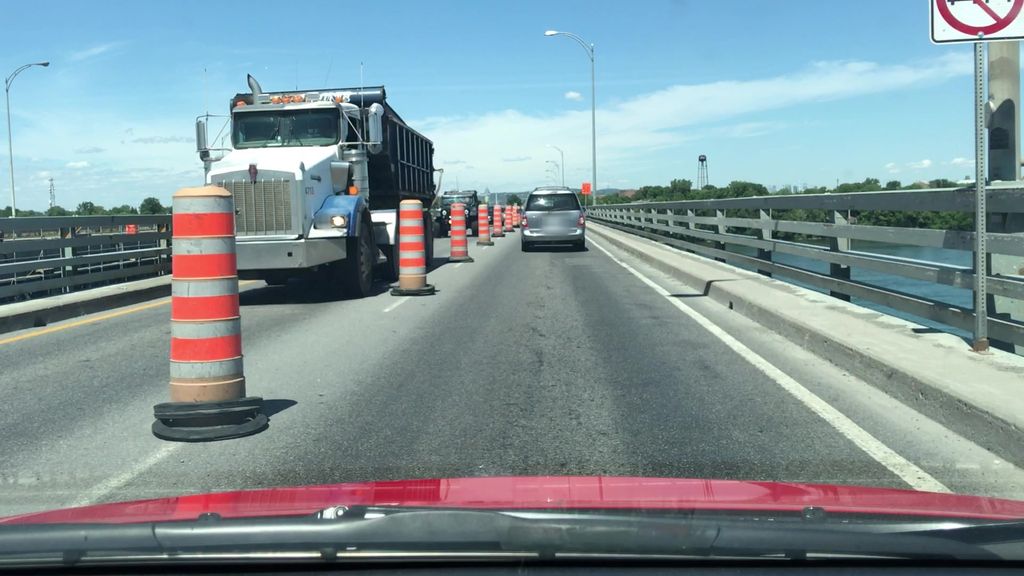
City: montreal